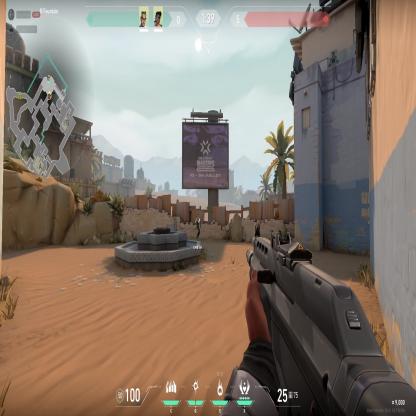
Label: teammate